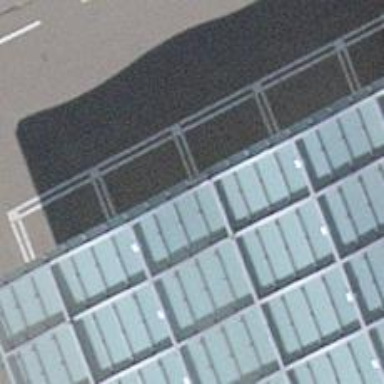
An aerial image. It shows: Asphalt platform for public transport with shelter.